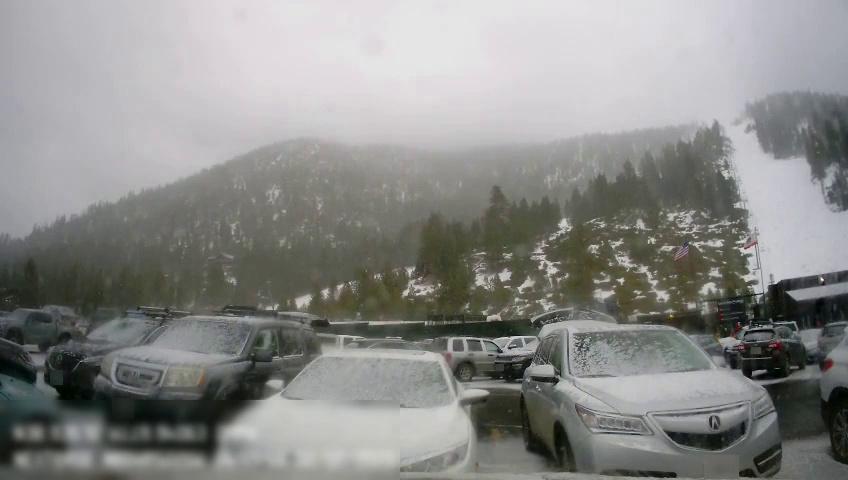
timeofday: Day
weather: Snowy
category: Vehicles | Car
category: Vehicles | Car
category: Vehicles | SUV
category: Vehicles | Truck
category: Vehicles | SUV
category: Vehicles | Car
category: Vehicles | SUV
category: Vehicles | SUV
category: Vehicles | SUV
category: Vehicles | SUV
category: Vehicles | Truck
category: Vehicles | Truck
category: Vehicles | SUV
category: Vehicles | SUV
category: Vehicles | SUV
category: Vehicles | Car
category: Vehicles | Car
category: Vehicles | SUV
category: Drivable Space